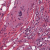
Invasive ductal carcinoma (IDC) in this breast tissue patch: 1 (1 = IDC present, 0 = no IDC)